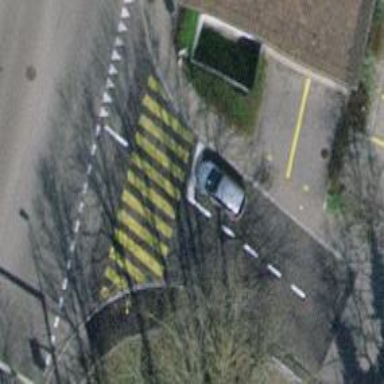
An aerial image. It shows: Road crossing with traffic signals.